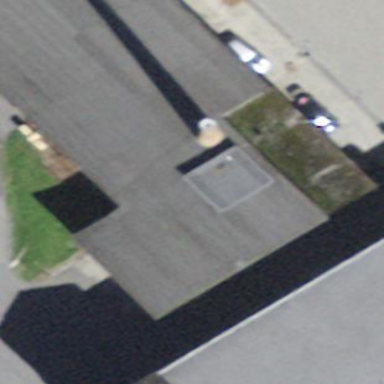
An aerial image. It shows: Industrial building.